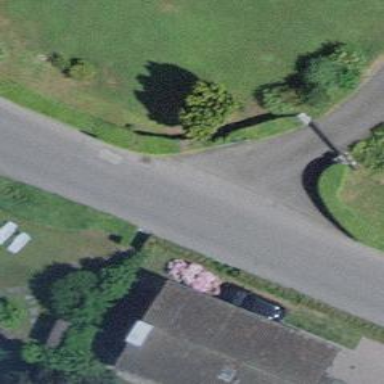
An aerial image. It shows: Smooth asphalt road in residential area.